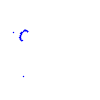
Particle: proton